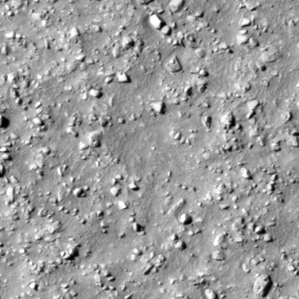
Label: non_frost